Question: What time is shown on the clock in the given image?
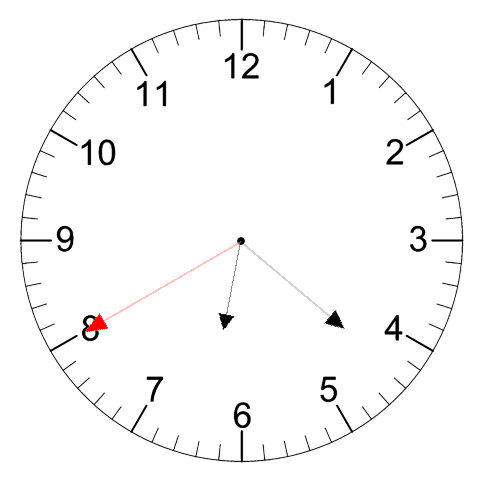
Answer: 06:21:40